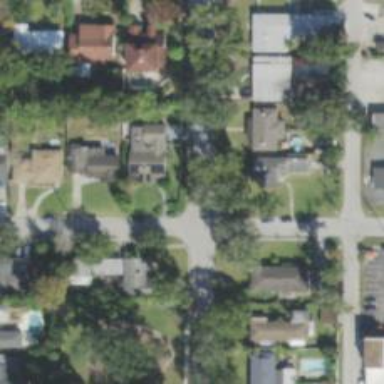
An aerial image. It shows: Residential road with asphalt surface and sidewalk on the left side.